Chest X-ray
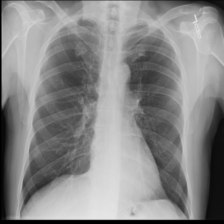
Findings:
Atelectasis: negative
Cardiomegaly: negative
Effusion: negative
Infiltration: negative
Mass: negative
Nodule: negative
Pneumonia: negative
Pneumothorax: negative
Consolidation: negative
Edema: negative
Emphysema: negative
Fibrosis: negative
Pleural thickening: negative
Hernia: negative